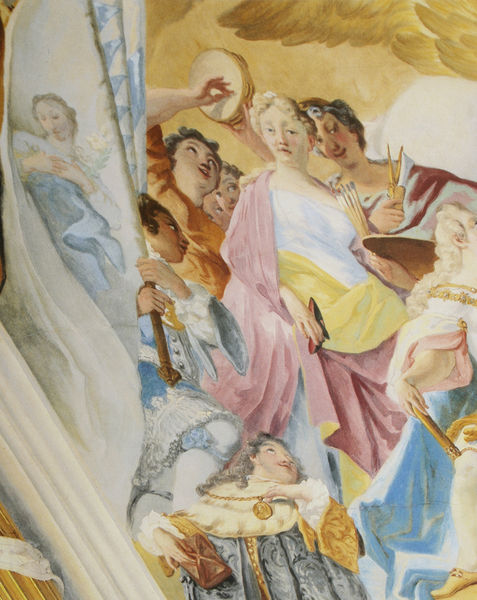
Titel: Die Menschwerdung des Herrn - Musen und Künste, Fahnen und der Vertreter der juristischen Fakultät in der Europaecke
Künstler: Cosmas Damian Asam
Standort: Ingolstadt
Institution: Oratorium "Maria de Victoria"
Schlagwörter: blau, feder, flügel, gemälde, gruppe, himmel, mann, weiß, wolken, frauen, gelb, grün, menschen, mädchen, ocker, bewegung, frau, grau, hell, kleid, licht, männer, orange, pastell, schwarz, säule, blick, rot, malerei, wand, band, barock, federn, spitze, spiegel, verzerrung, öl, sonne, gewand, gold, decke, gewänder, musik, locke, locken, rokoko, rosa, engel, bein, fahnen, fahne, flagge, kette, lila, rand, figuren, detail, wandmalerei, stuck, knöpfe, freude, schere, gewölbe, fuss, medaillon, ketten, herrscher, schuh, allegorie, kranz, kunst, palette, pinsel, göttin, trommel, rauten, anhänger, amulett, göttinen, musen, heilige, deckengemälde, fresko, medaille, verehrung, harfe, deck, maria, pfeile, göttlich, tambourin, tamburin, frabe, verzerrt, zirkel, kett, himmlisch, page, deckenbemalung, freskenmalerei, instumente, medalion, tamborin, tommel, zerrung, zymbel, #palette, krühnung